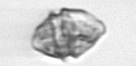
Label: Kryptoperidinium_triquetrum